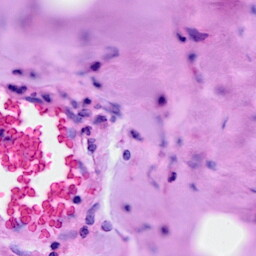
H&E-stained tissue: Breast